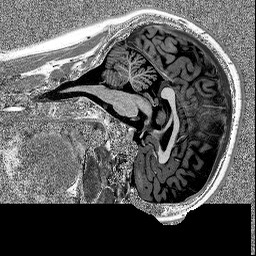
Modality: MP2RAGE
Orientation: sagittal
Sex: female